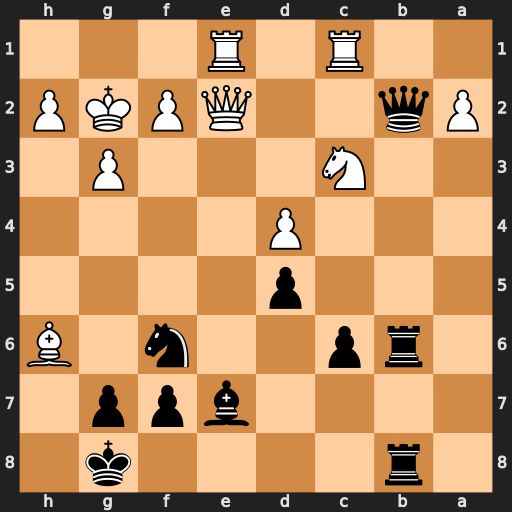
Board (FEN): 1r4k1/4bpp1/1rp2n1B/3p4/3P4/2N3P1/Pq2QPKP/2R1R3
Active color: b
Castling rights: -
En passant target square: -
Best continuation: Qxe2 Rxe2 Ba3 Be3 Bxc1